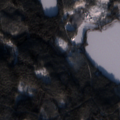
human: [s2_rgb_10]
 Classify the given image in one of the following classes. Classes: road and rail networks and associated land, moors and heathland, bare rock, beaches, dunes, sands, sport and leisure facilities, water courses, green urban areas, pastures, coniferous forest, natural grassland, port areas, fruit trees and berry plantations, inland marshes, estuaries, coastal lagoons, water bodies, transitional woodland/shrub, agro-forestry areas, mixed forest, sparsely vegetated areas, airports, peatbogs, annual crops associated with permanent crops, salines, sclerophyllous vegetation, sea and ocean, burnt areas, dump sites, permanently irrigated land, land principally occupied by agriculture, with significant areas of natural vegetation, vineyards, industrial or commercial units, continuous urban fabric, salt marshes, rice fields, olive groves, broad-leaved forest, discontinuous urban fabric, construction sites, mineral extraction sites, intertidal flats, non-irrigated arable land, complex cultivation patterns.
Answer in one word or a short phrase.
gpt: land principally occupied by agriculture, with significant areas of natural vegetation, coniferous forest, water bodies